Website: lowes
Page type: review-order
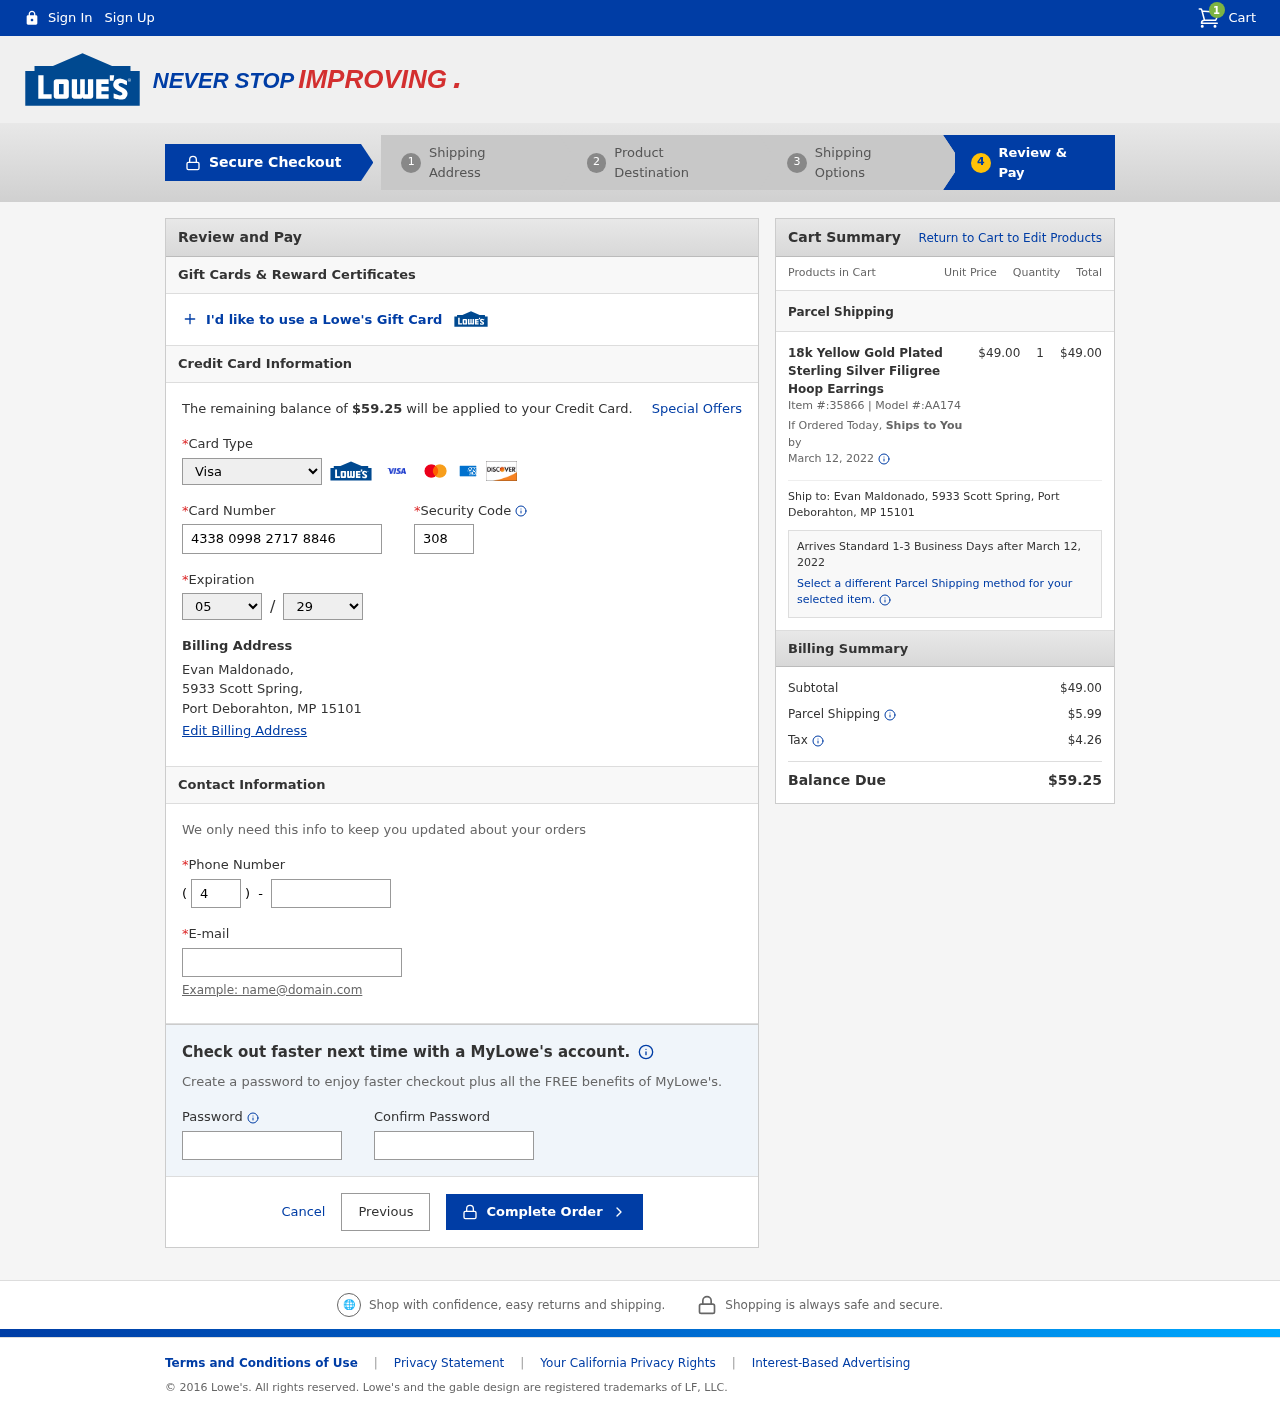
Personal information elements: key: PII_CARD_CVV
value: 308
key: PII_CARD_EXPIRY_MONTH
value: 05
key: PII_CARD_EXPIRY_YEAR
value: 29
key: PII_CARD_NUMBER
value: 4338 0998 2717 8846
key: PII_CARD_TYPE
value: Visa
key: PII_CITY
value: Port Deborahton
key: PII_EMAIL
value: emaldonado@yahoo.com
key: PII_FULLNAME
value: Evan Maldonado,
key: PII_PHONE
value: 4446859112
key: PII_PHONE_AREA
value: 444
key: PII_POSTCODE
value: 15101
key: PII_STATE_ABBR
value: MP
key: PII_STREET
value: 5933 Scott Spring
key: PII_STREET
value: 5933 Scott Spring,
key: PII_FULLNAME2
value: Evan Maldonado
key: PII_STATE
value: MP
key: PII_POSTCODE_FULL
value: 15101
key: PII_CITY_STATE
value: Port Deborahton, MP
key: PII_CITY_STATE_ZIP
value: Port Deborahton, MP 15101
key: PII_POSTCODE_NUMERIC
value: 15101
Product elements: key: PRODUCT1_NAME
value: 18k Yellow Gold Plated Sterling Silver Filigree Hoop Earrings
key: PRODUCT1_PRICE
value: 49
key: PRODUCT1_QUANTITY
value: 1
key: PRODUCT1_ITEM_NUMBER
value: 35866
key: PRODUCT1_MODEL_NUMBER
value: AA174
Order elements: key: ORDER_NUM_ITEMS
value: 1
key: ORDER_TOTAL
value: $59.25
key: ORDER_SHIPPING_DATE
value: March 12, 2022
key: ORDER_SUBTOTAL
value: $49.00
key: ORDER_SHIPPING_DATE2
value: March 12, 2022
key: ORDER_SUBTOTAL2
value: $49.00
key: ORDER_SHIPPING_COST
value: $5.99
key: ORDER_TAX
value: $4.26